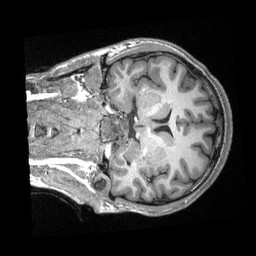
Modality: T1w
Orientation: coronal
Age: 19
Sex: male
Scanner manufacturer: siemens
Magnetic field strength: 3 T
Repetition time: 2.3 s
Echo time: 0.00308 s